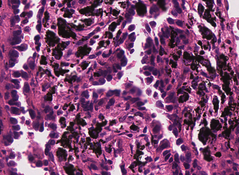
Tumor epithelial tissue: yes
Tumor-associated stroma tissue: yes
Normal tissue: no